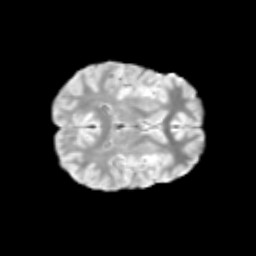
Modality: T2w
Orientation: axial
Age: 14
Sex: female
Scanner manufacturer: siemens
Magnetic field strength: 3 T
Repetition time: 3.8 s
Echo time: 0.07 s